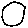
Label: circle